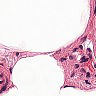
Metastatic tissue present: no